Chest X-ray:
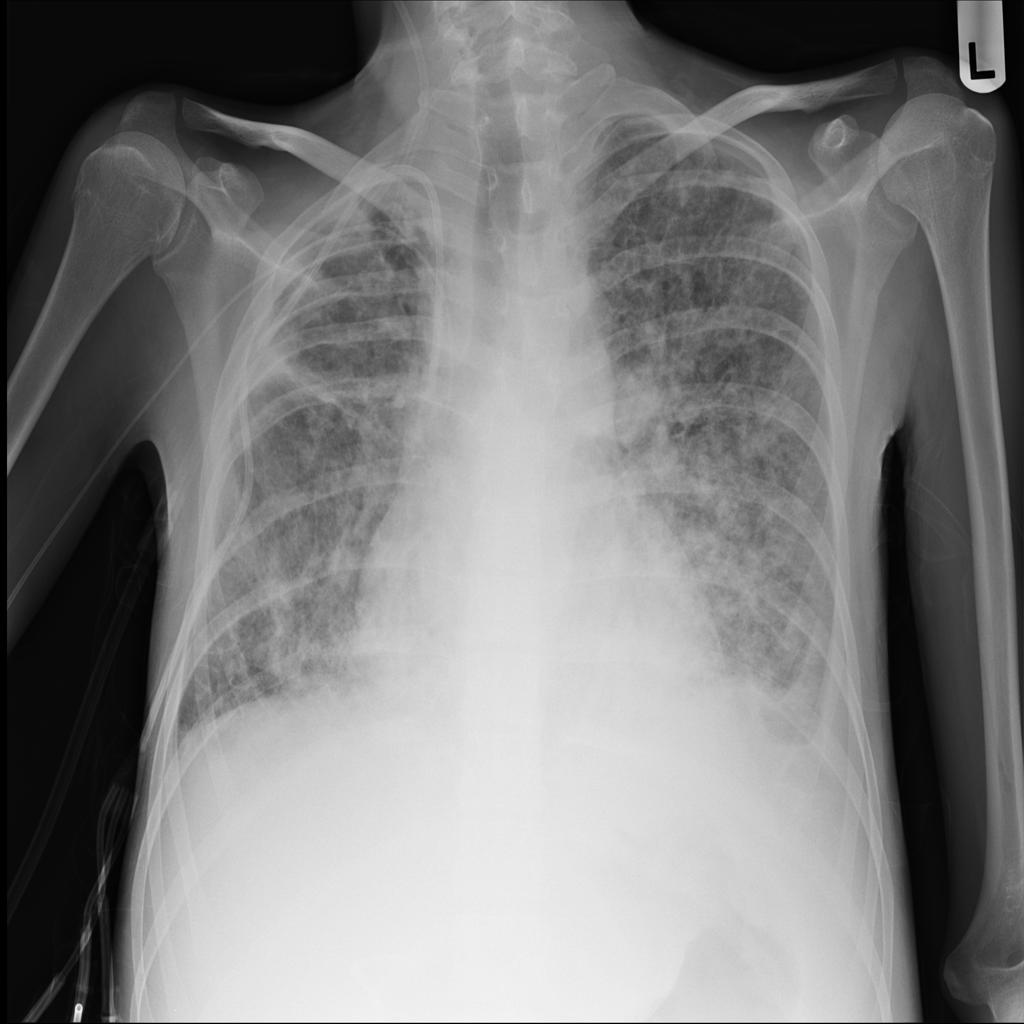
Findings: Consolidation, Effusion
No abnormal finding: no